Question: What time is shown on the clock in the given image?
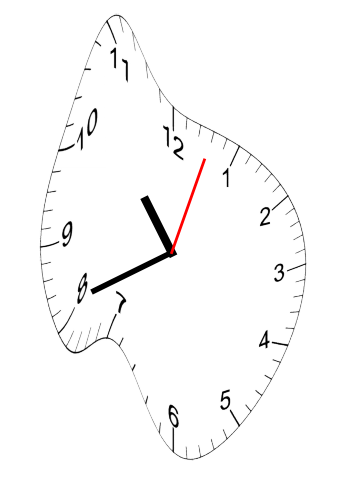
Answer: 10:41:03